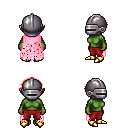
a pixel art fantasy rpg character, female body template, orc, green skin, pink tattered cape, red pants, red short bangs hairstyle, metal helm, gold boots, four views (front, back, left, right), 2x2 character sprite sheet, small pixel art, hard edges, no anti-aliasing